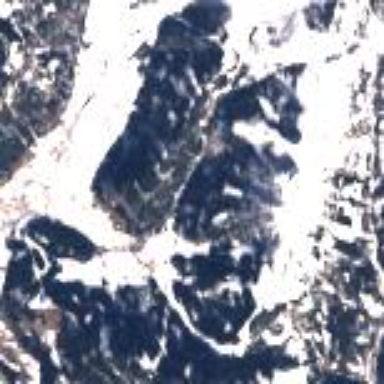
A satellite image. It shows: Area designated for winter sports.